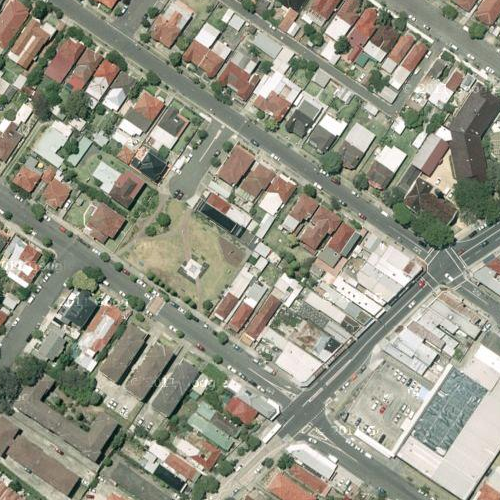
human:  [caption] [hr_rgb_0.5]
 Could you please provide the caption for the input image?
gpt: A residential area with houses arranged neatly and some T-junctions beside .

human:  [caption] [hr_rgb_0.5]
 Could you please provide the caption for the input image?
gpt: There are many houses arranged neatly with some T-junctions .

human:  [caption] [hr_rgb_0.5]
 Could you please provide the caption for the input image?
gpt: Some houses are densely arranged with some T-junctions go through this area .

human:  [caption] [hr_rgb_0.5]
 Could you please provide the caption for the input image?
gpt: A residential area with houses arranged neatly and some roads go through this area .

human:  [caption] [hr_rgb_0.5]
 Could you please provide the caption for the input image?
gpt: This is a residential area with houses arranged neatly .